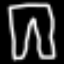
Label: pants